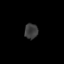
Tissue: skin
Cell type: Epithelial cells
Senescence score: 0.2495
Nuclear area (px): 205
Mean DAPI intensity: 57.732